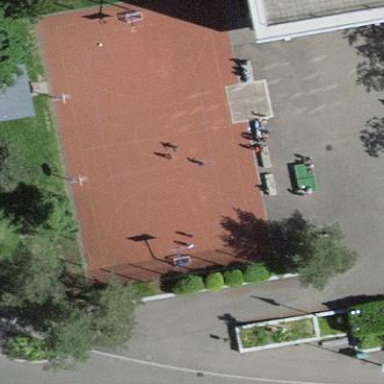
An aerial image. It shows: Basketball court located in leisure land pitch.